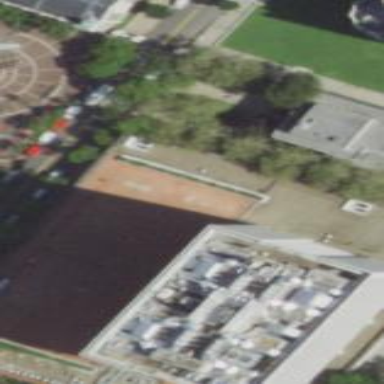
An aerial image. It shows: Part of building.